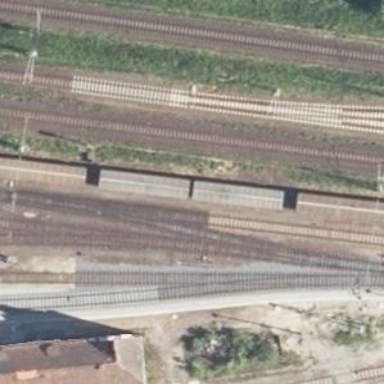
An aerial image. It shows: Railway yard in service.